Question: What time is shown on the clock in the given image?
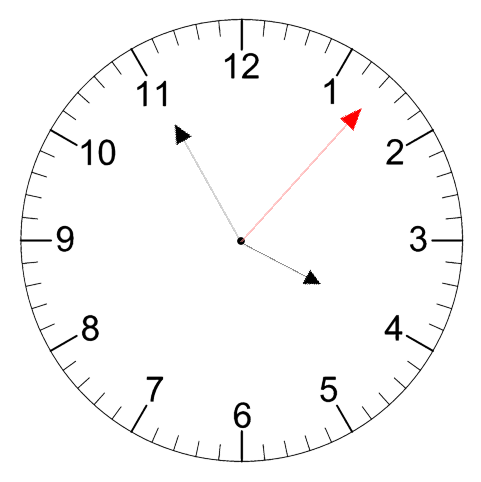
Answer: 03:55:07